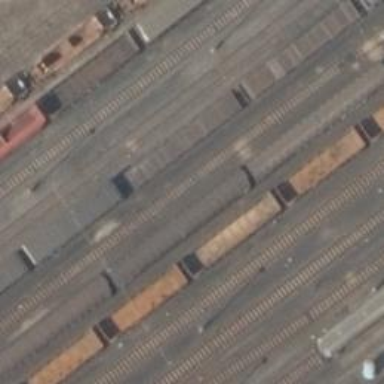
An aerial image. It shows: Railway yard in service.